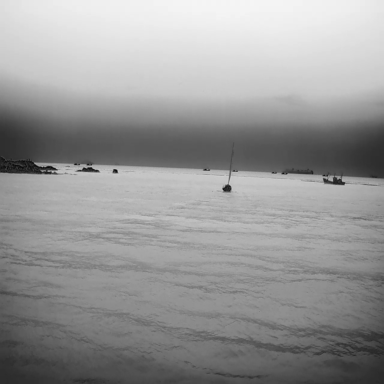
There are eight bulk_carriers in the infrared image.